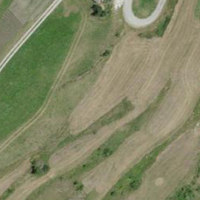
EUNIS habitat code: 24
Species observed at this site:
Potentilla recta